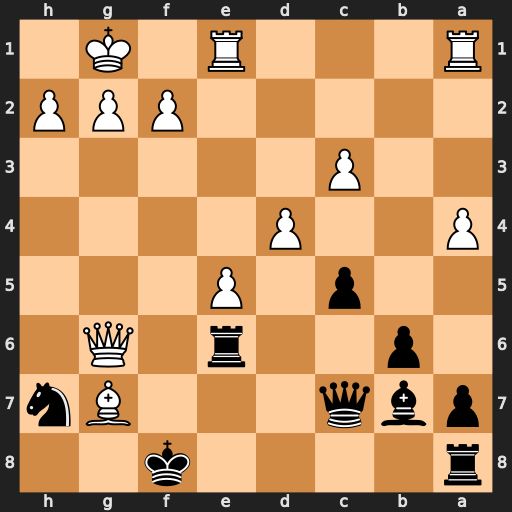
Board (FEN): r4k2/pbq3Bn/1p2r1Q1/2p1P3/P2P4/2P5/5PPP/R3R1K1
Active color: b
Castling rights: -
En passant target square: -
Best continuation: Qxg7 Qxg7+ Kxg7